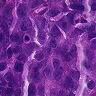
Metastatic tissue present: yes